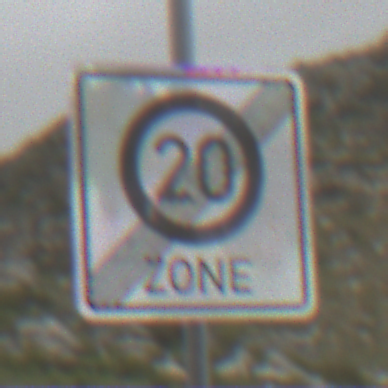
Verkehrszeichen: EndeZone20
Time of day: Midday
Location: Outdoor (Nature)
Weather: Overcast
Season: NotSpecified
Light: Natural